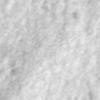
Label: no_change